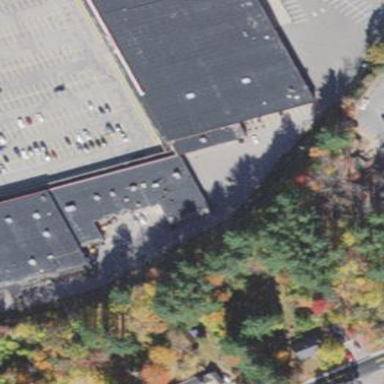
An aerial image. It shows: Retail building.